Question: I have setup a UITableView (320 wide) with a UITableViewCell created in IB, the cell is also 320 wide. After setting a background image (320 wide) in UITableViewCell (or my subclass to be correct) I have noticed that the cells fall short of the right hand side of the UI (notice the blue on the selected cell and the grey on the one above) Does anyone know what is causing this?

Cheers Gary
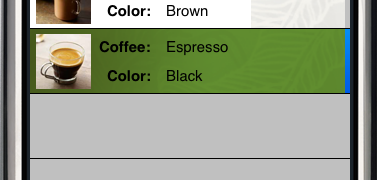
Answer: I was setting the seperator style and the seperator color on the UITableView, this takes 1 pixel off the cell height for the seperator and offsets the backgound by about 5 pixels to the right. If I reduce the background image thats going into the cell from 320x65 to 320x64 it fits perfectly with no offset.

The only difference between the two screens below is:
DATA:
- - -
If you want use the separator your Cell Background Image needs to be 320x64, this will stop it shifting sideways and display the cell correctly.
Cheers Gary